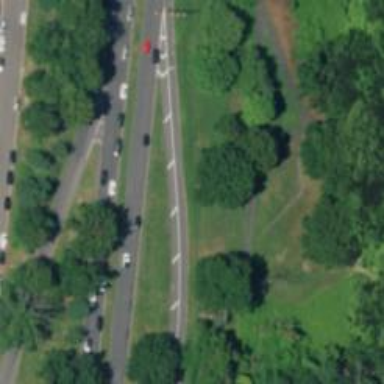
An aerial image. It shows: Primary link road with asphalt surface.